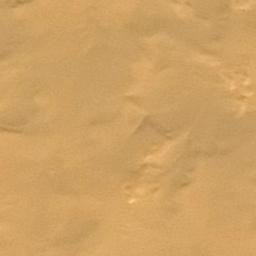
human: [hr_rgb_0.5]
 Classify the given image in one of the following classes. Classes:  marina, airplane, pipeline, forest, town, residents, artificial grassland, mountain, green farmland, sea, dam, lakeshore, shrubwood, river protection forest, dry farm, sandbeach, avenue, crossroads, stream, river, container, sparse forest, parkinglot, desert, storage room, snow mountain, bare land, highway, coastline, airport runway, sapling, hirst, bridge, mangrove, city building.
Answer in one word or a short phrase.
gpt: desert